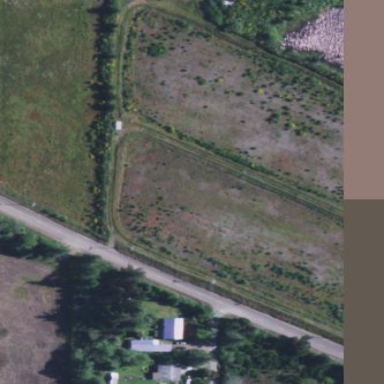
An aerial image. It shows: Farmland where cranberries are grown.